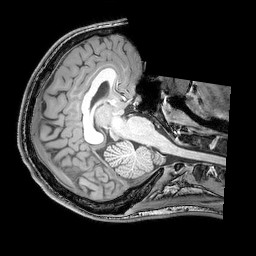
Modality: T1w
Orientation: axial
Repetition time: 0.00828 s
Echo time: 0.00388 s